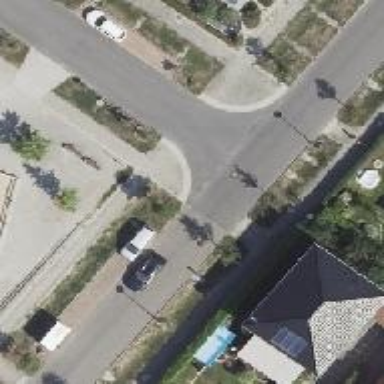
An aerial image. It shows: Residential road with asphalt surface. It has separate sidewalks on both sides.